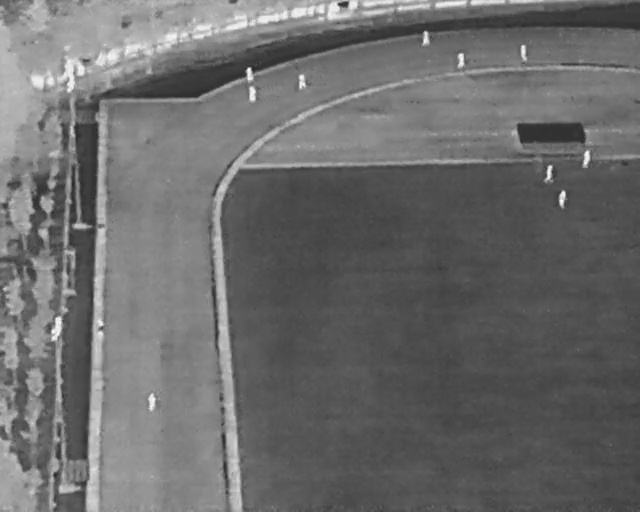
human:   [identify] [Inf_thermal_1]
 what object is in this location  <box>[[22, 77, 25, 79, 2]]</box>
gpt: <ref>1 medium person at the bottom left</ref>

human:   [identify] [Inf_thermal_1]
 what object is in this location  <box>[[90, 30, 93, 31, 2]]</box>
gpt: <ref>1 small person at the right</ref>